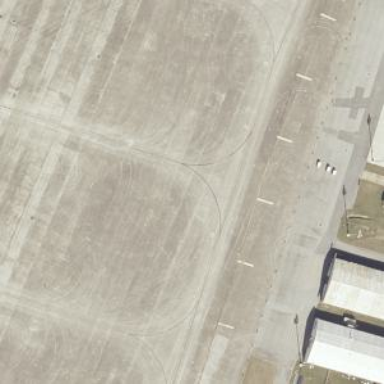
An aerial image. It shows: View of taxiway at the airport.